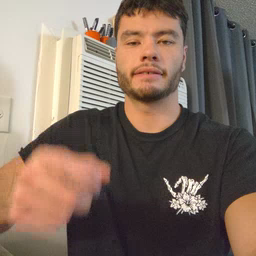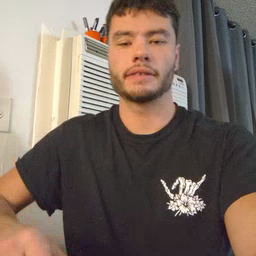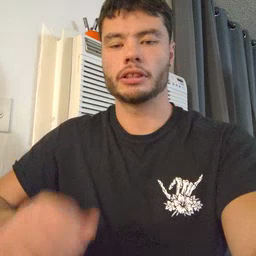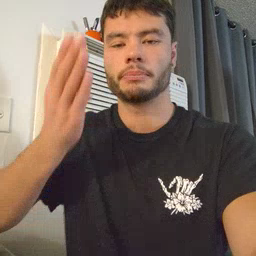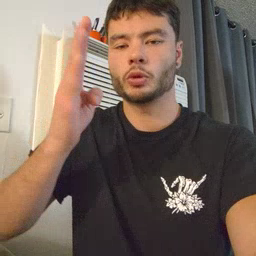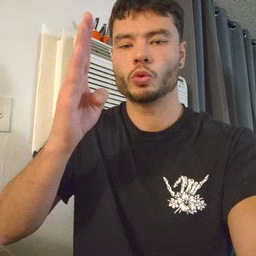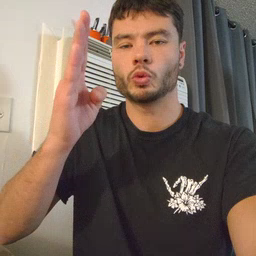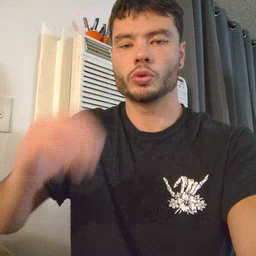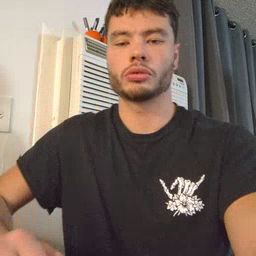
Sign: blue